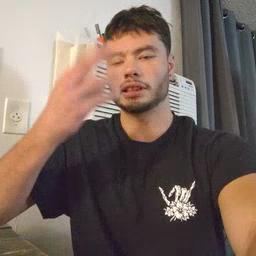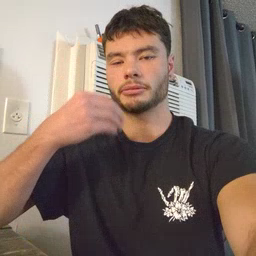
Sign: sleepy